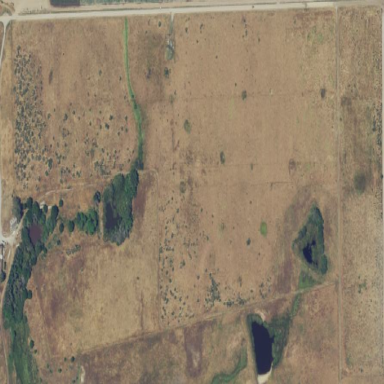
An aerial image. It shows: Meadow that serves as grazing land.